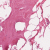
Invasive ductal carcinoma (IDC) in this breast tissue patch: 0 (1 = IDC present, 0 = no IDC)